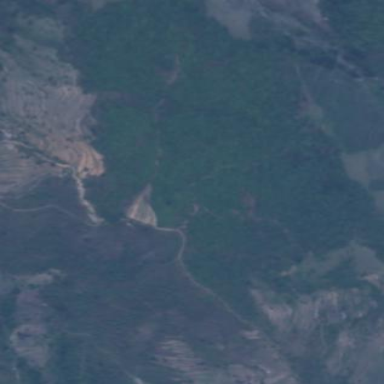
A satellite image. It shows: Forest area.